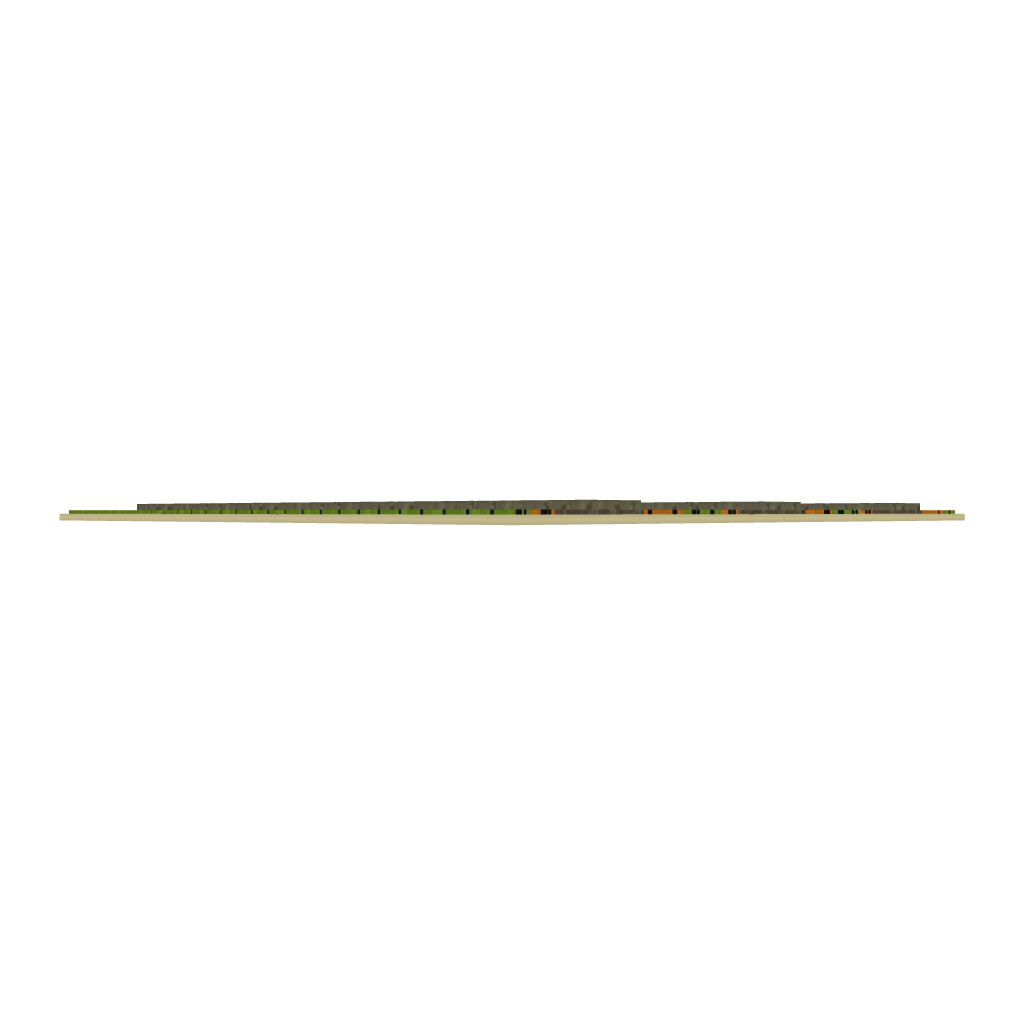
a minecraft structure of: Huge garden